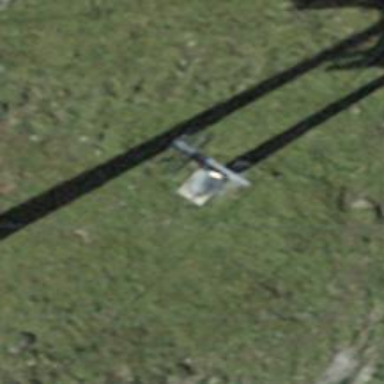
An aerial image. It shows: Pylon for aerialway.